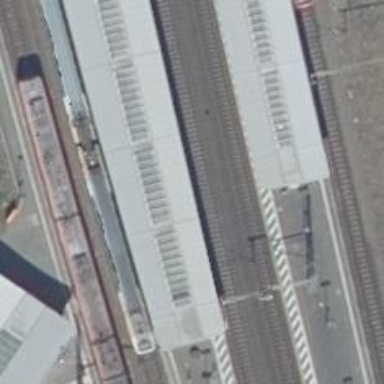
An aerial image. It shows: Close-up of railway platform edge.